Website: home-depot
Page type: customer-info-address
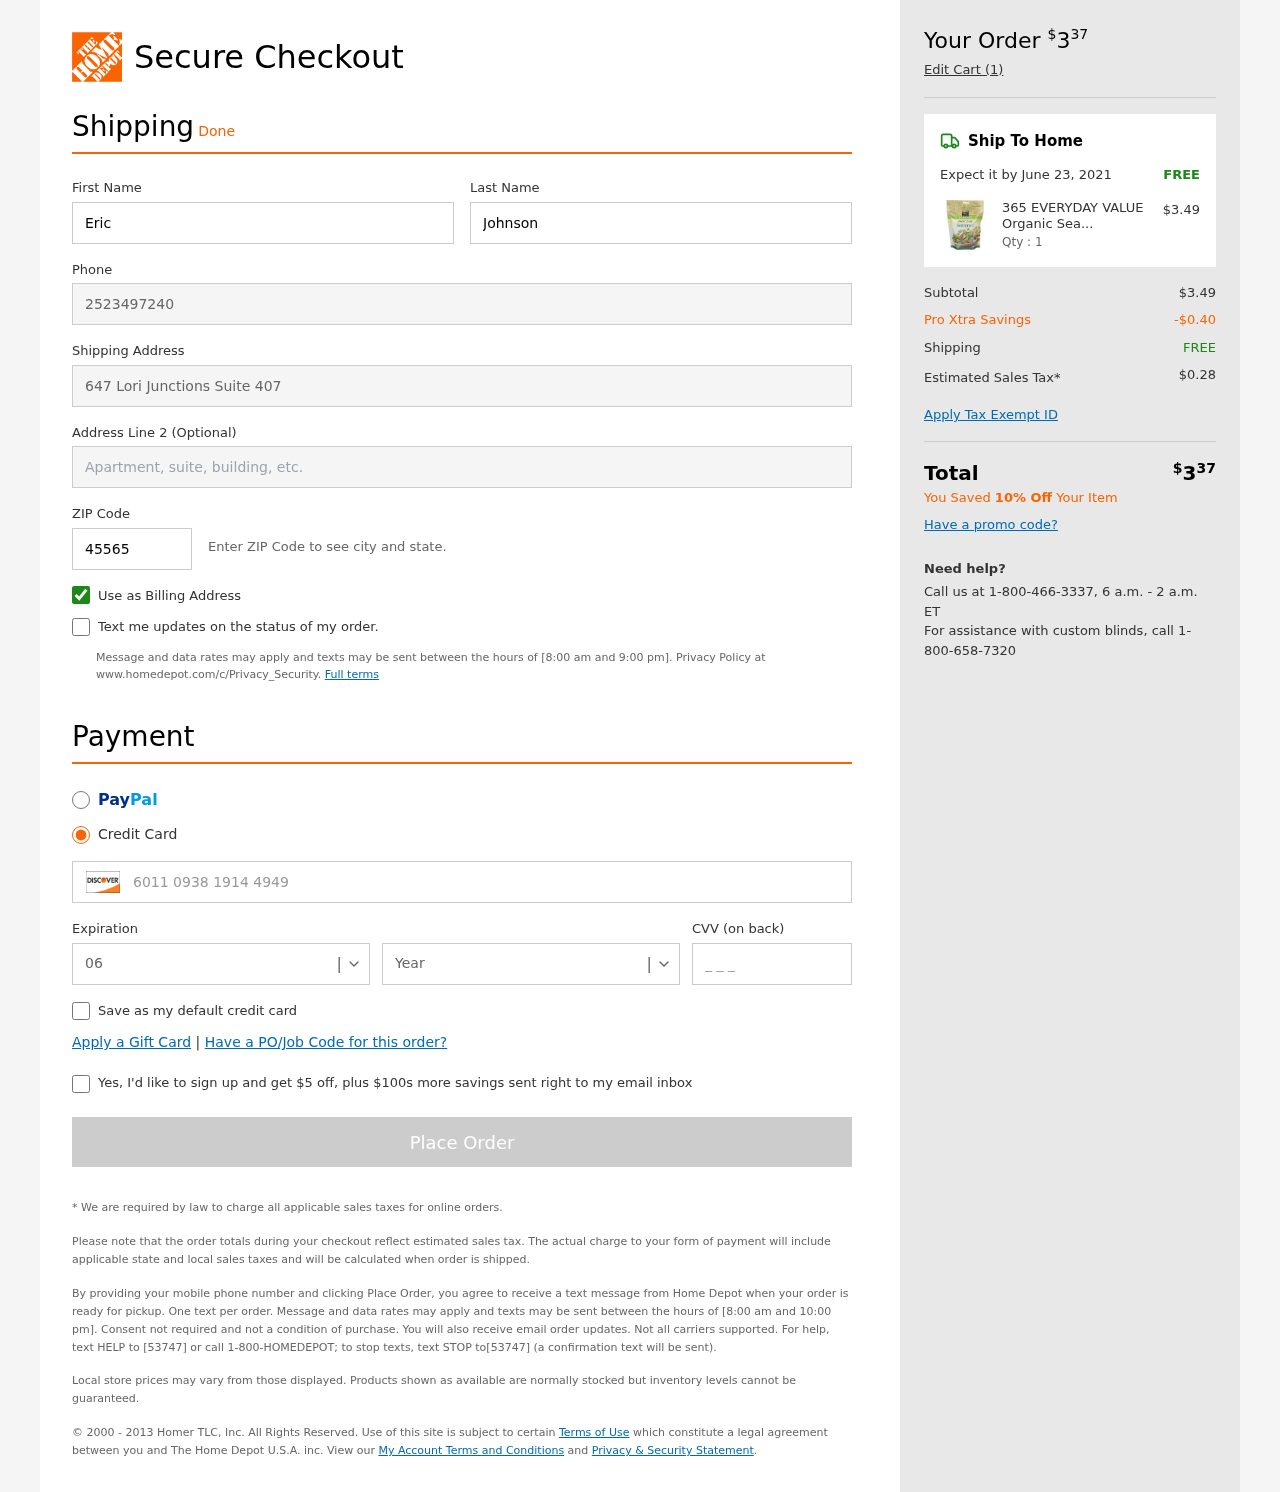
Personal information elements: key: PII_CARD_CVV
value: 576
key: PII_CARD_EXPIRY_MONTH
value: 06
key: PII_CARD_EXPIRY_YEAR
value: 29
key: PII_CARD_NUMBER
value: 6011 0938 1914 4949
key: PII_FIRSTNAME
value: Eric
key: PII_LASTNAME
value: Johnson
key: PII_PHONE
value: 2523497240
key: PII_POSTCODE
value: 45565
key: PII_STREET
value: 647 Lori Junctions Suite 407
Product elements: key: PRODUCT1_NAME
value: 365 EVERYDAY VALUE Organic Seasoned Croutons, 4.5 OZ
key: PRODUCT1_PRICE
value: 3.49
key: PRODUCT1_QUANTITY
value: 1
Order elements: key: ORDER_TOTAL
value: $337
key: ORDER_NUM_ITEMS
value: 1
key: ORDER_DELIVERY_DATE
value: June 23, 2021
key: ORDER_SHIPPING_COST
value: FREE
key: ORDER_SUBTOTAL
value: $3.49
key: ORDER_DISCOUNT
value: -$0.40
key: ORDER_SHIPPING_COST2
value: FREE
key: ORDER_TAX
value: $0.28
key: ORDER_TOTAL2
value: $337
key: ORDER_SAVINGS_MESSAGE
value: You Saved 10% Off Your Item